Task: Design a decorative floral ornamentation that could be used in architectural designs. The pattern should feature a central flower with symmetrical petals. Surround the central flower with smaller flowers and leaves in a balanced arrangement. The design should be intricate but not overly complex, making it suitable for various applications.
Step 1066:
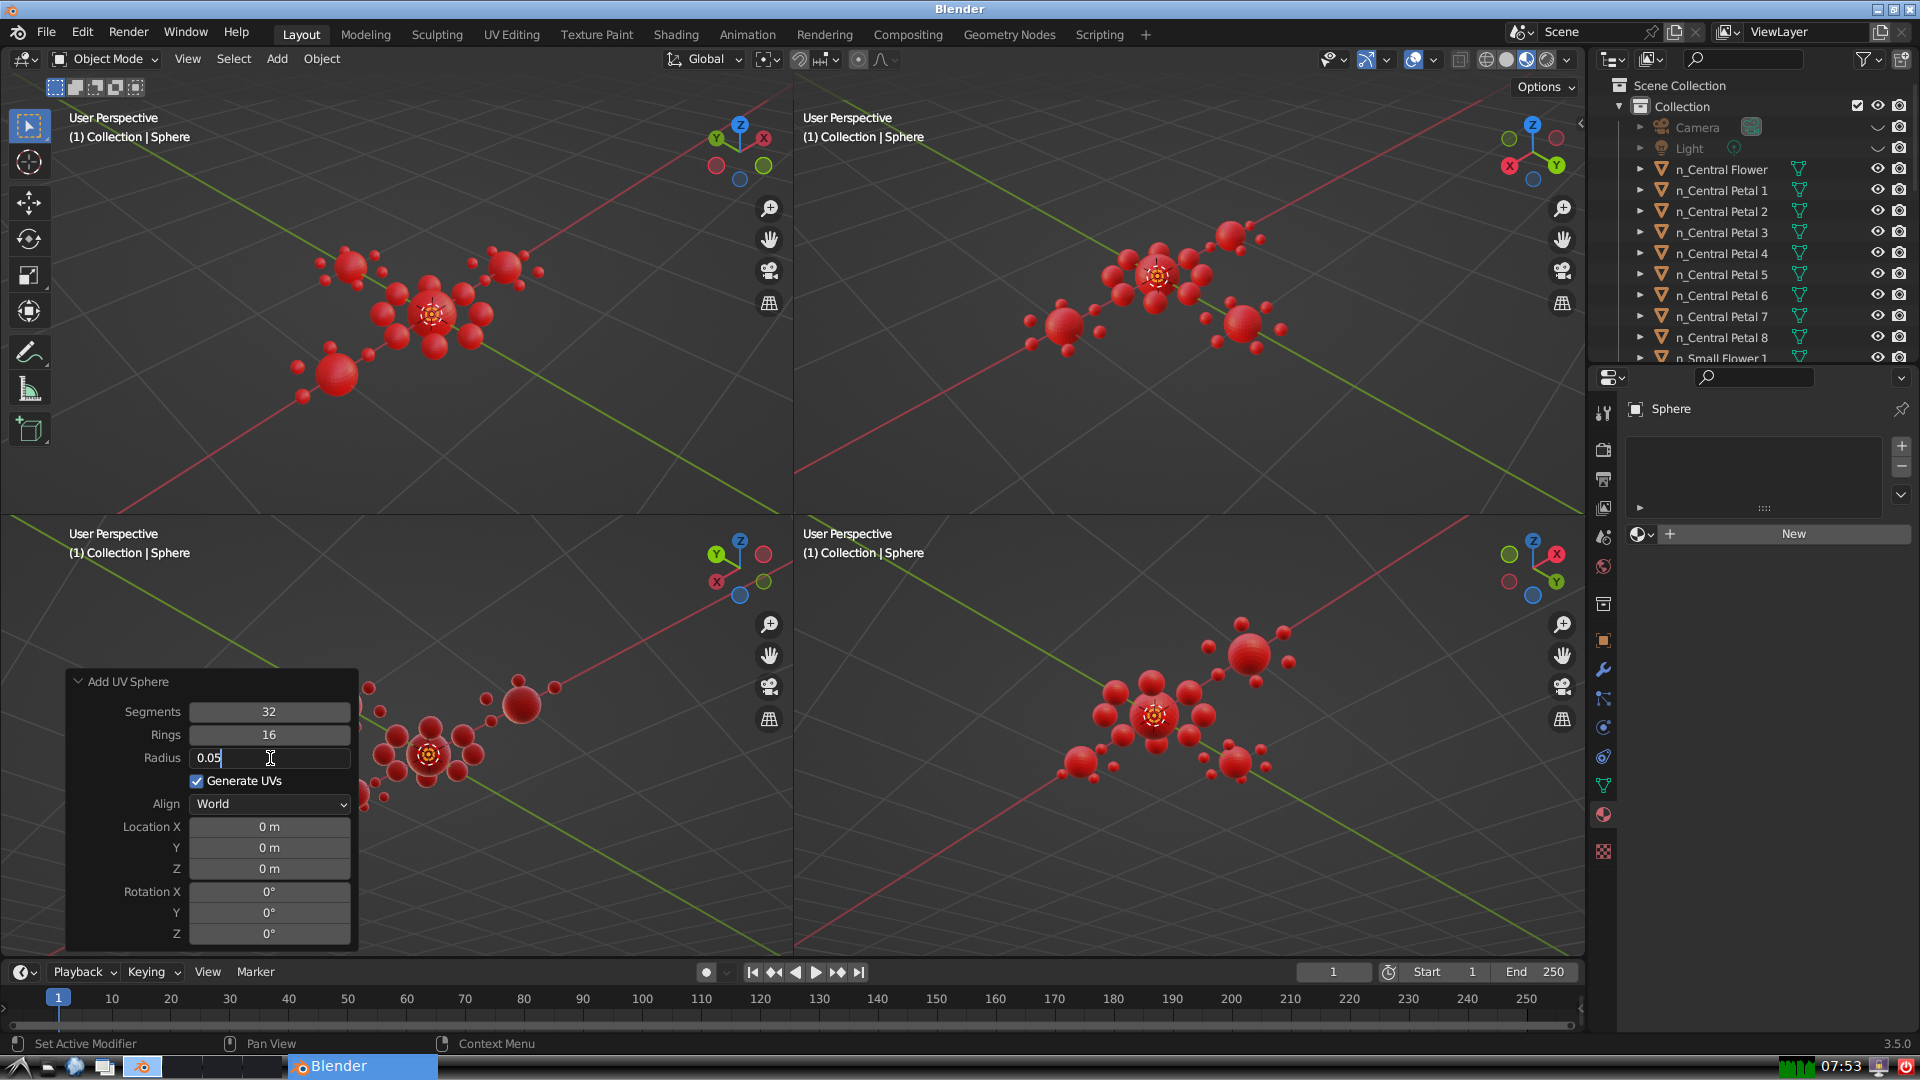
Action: {"key_press": ['Return']}